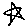
Label: star